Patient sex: M
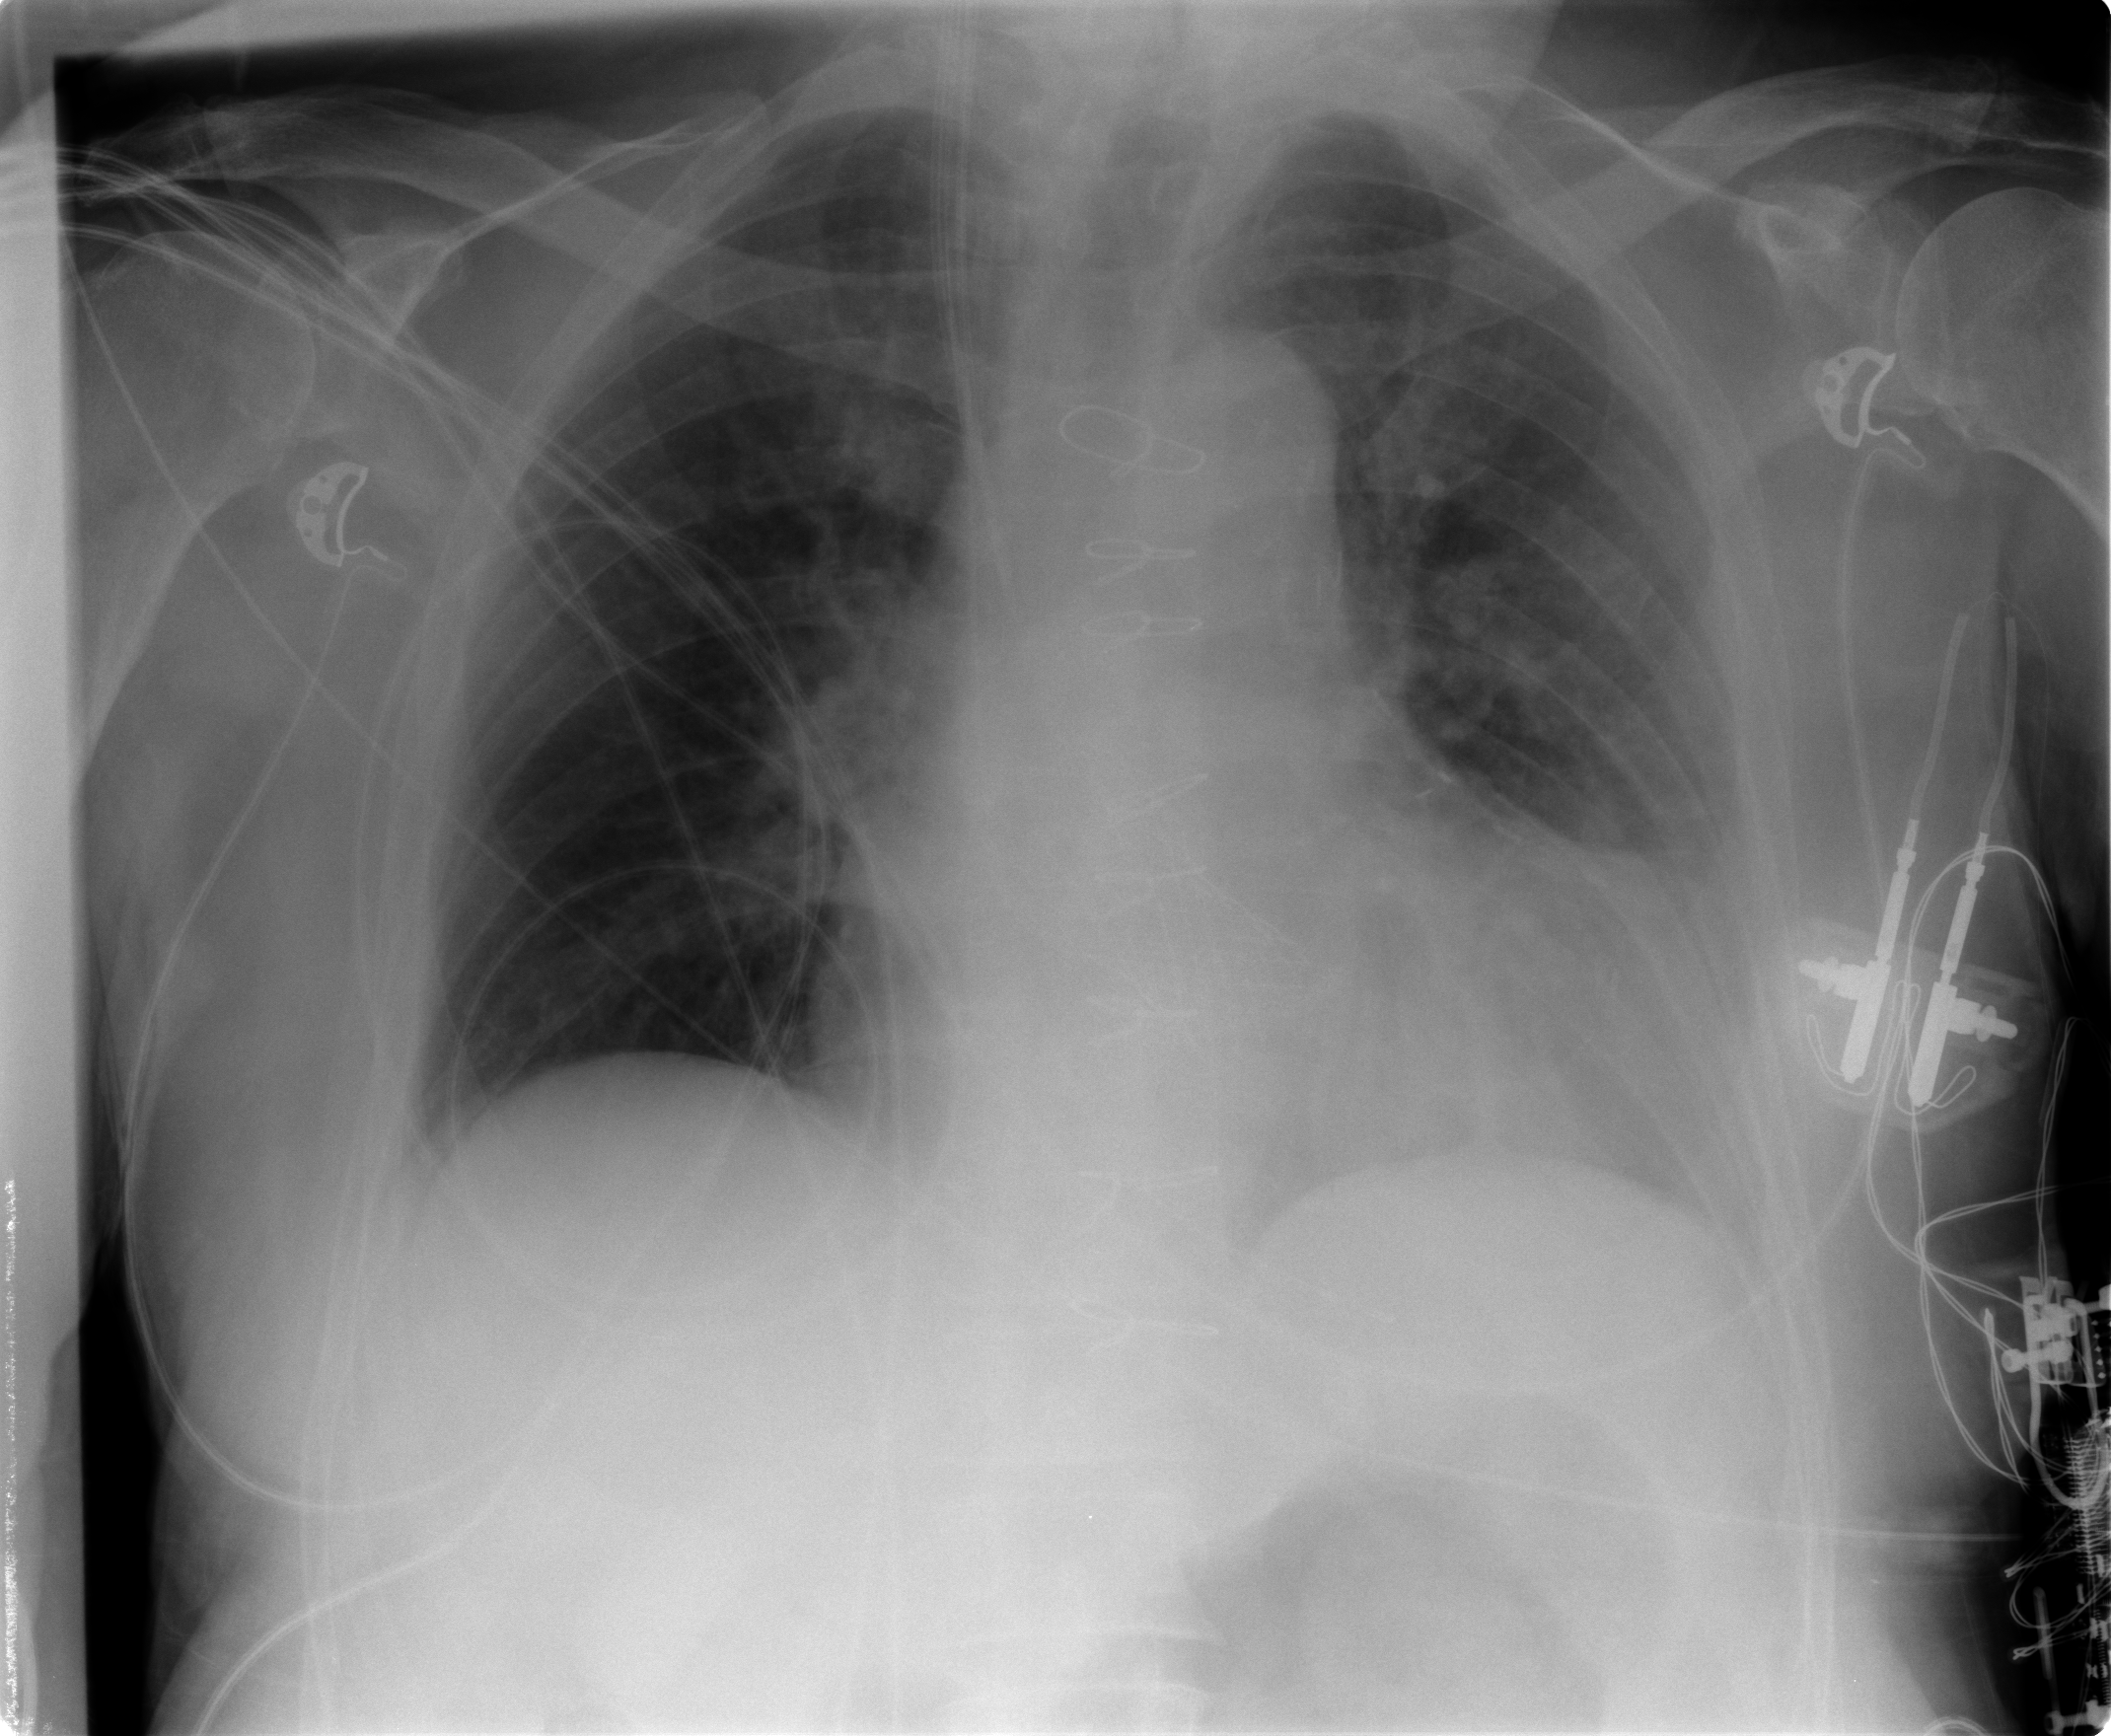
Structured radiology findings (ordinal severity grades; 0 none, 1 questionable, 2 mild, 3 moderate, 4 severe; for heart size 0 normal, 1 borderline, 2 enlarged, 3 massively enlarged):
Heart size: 2
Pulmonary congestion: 1
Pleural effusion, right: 1
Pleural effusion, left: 0
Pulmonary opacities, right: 0
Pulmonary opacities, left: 2
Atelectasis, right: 0
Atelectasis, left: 0